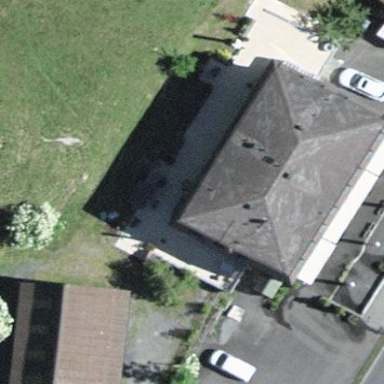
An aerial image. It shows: Restaurant building.